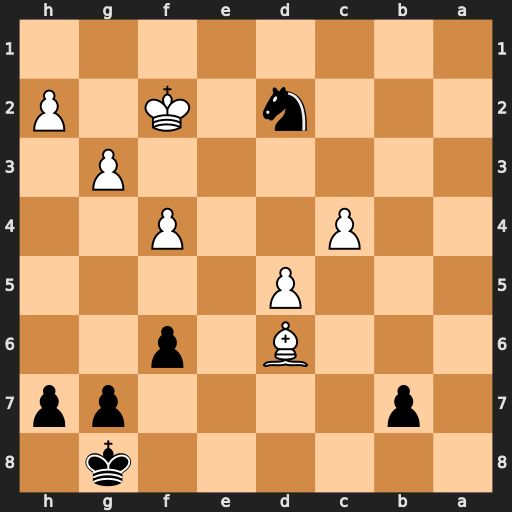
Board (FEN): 6k1/1p4pp/3B1p2/3P4/2P2P2/6P1/3n1K1P/8
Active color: b
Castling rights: -
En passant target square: -
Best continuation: Ne4+ Ke3 Nxd6